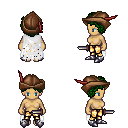
a pixel art fantasy rpg character, female body template, human, tanned skin, white tattered cape, gold greaves, green curly afro hairstyle, leather cap, metal boots, dagger, four views (front, back, left, right), 2x2 character sprite sheet, small pixel art, hard edges, no anti-aliasing